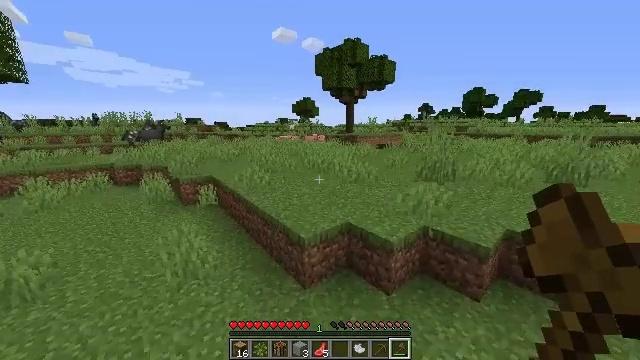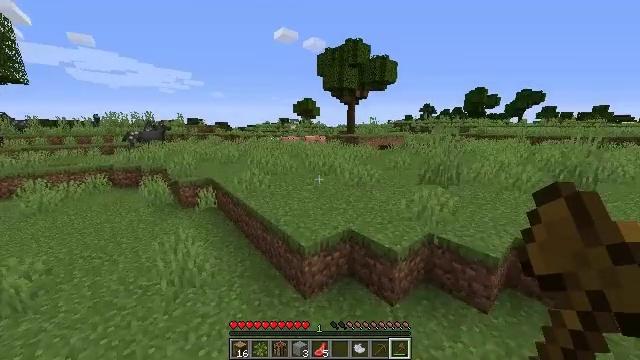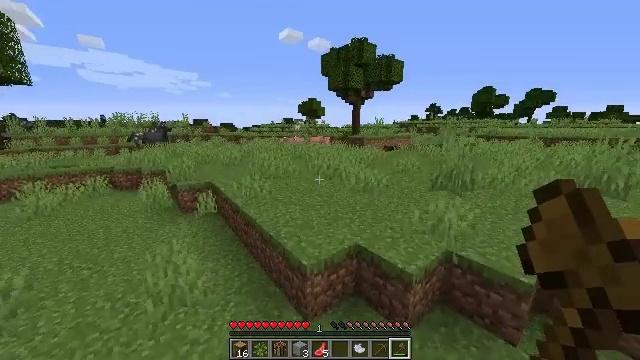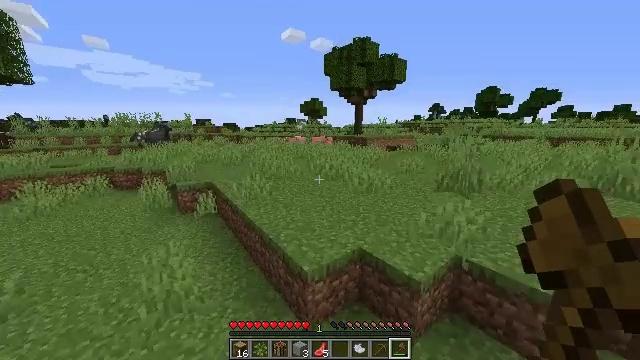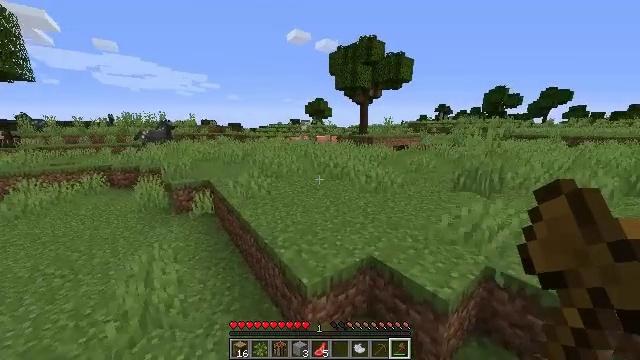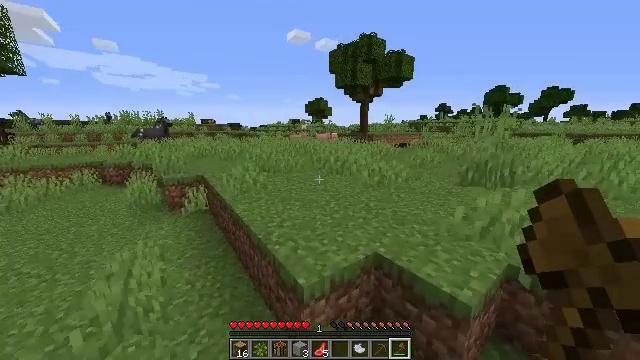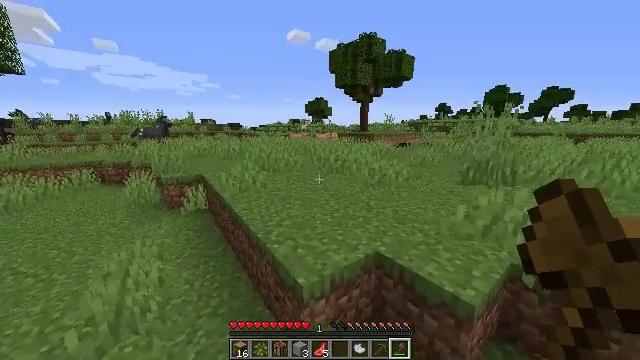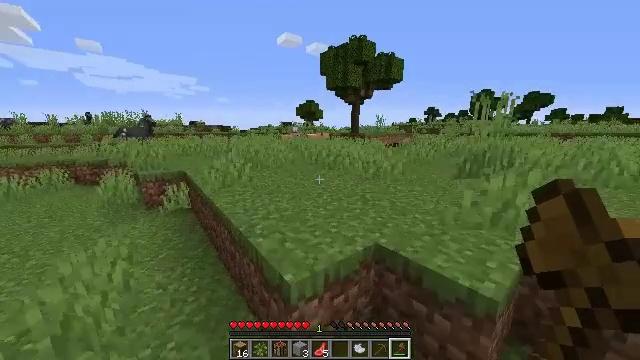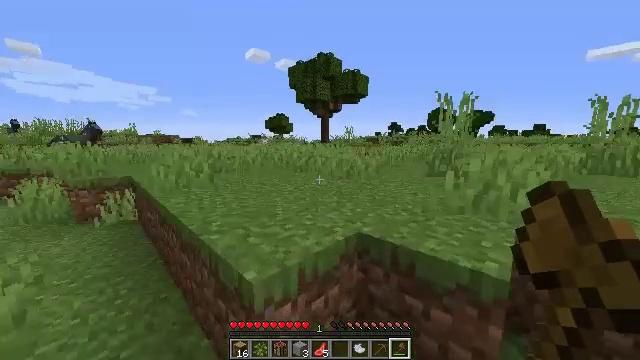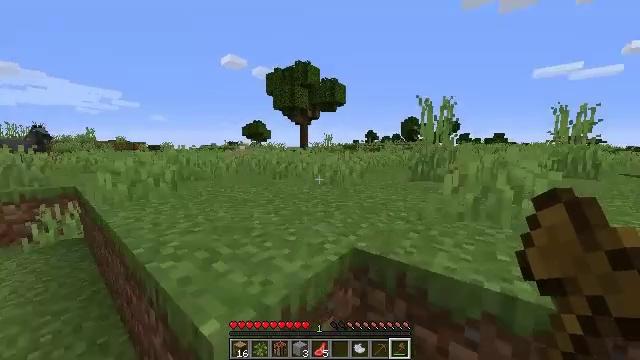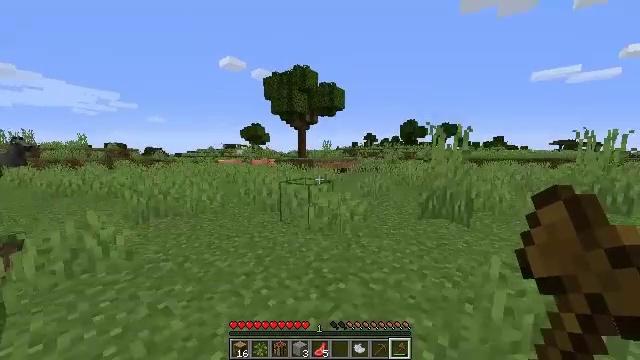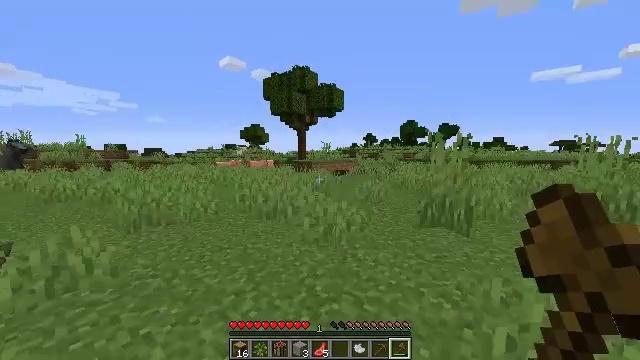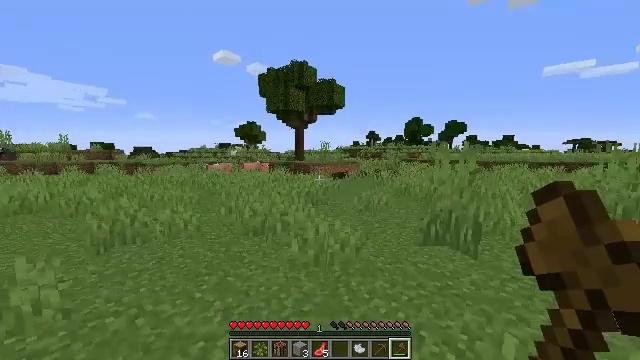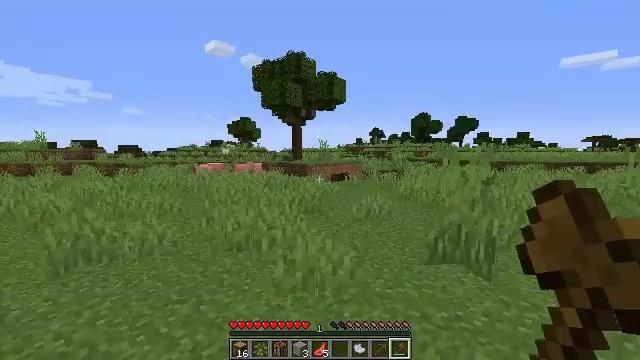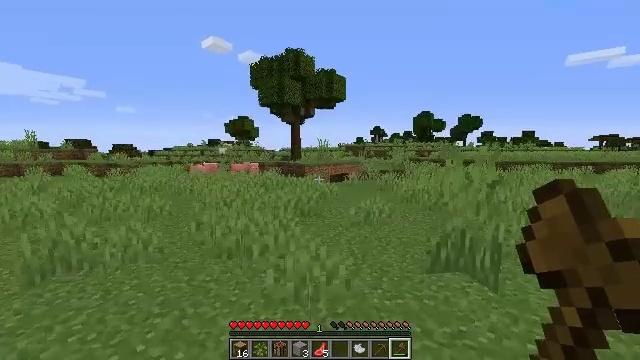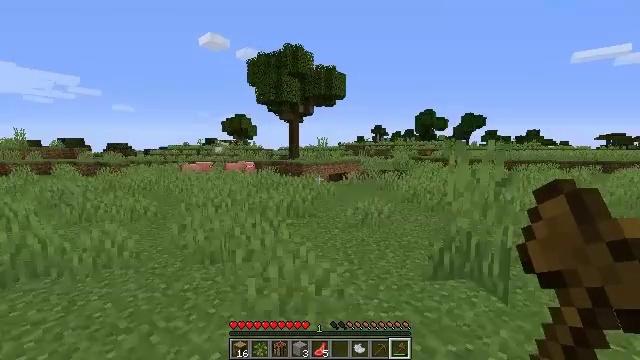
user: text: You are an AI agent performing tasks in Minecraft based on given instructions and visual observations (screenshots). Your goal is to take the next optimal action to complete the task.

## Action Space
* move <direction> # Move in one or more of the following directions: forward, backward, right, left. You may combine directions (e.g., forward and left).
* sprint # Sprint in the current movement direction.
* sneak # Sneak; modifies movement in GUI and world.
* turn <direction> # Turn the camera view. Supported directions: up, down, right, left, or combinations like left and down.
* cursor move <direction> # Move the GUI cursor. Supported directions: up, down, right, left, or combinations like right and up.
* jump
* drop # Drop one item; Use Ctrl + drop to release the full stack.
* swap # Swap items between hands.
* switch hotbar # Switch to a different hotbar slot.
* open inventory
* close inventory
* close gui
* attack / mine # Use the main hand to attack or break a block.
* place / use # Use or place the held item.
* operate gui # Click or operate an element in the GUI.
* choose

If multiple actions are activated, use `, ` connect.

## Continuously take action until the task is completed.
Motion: motion action
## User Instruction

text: Drop a light gray dye.
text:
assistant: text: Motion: move forward, jump
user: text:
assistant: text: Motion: move forward, turn left, jump
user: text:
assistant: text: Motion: move forward, jump
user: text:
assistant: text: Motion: move forward, turn left, jump
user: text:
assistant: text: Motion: move forward, jump
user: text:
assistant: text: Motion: move forward, jump
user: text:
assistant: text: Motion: move forward, turn right, jump
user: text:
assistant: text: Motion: move forward, turn right and up, jump
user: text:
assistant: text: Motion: move forward, turn right and up, jump
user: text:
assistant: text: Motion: move forward, jump
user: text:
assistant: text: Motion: move forward, jump
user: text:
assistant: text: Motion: move forward, jump
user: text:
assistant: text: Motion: move forward, jump
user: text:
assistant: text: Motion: move forward, jump
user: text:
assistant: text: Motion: move forward, jump
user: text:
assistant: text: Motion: move forward, jump
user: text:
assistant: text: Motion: move forward
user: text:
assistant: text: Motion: move forward
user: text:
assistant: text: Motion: move forward
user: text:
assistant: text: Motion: move forward
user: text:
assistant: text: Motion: move forward
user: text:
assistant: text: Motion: move forward
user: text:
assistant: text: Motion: move forward
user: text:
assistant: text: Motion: move forward
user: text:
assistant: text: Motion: move forward
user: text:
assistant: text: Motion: move forward
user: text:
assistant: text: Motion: move forward
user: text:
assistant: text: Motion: move forward
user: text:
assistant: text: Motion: move forward
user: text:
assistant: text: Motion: move forward